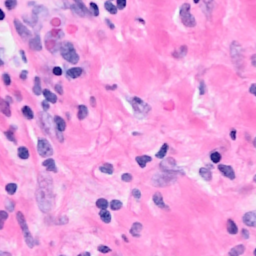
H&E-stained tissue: Breast